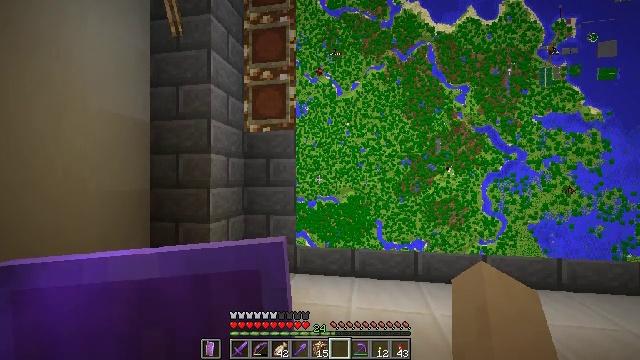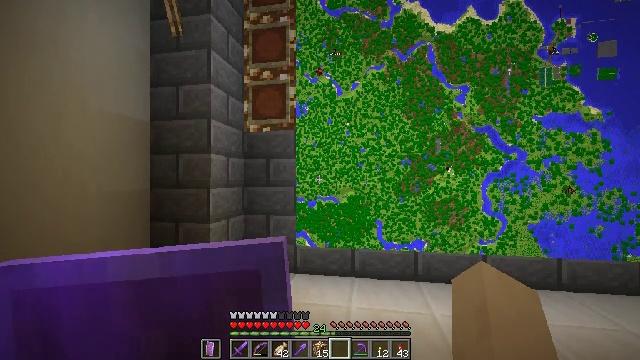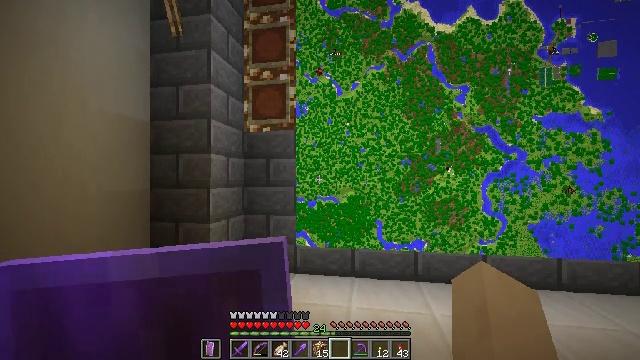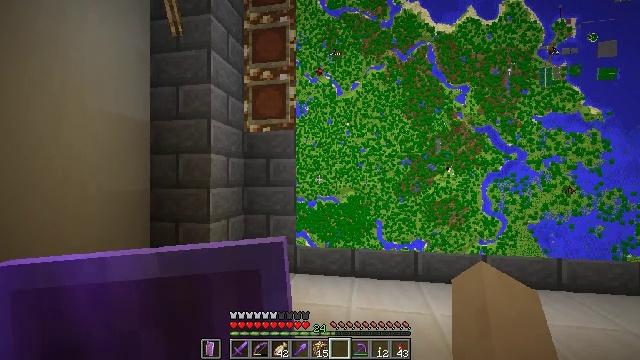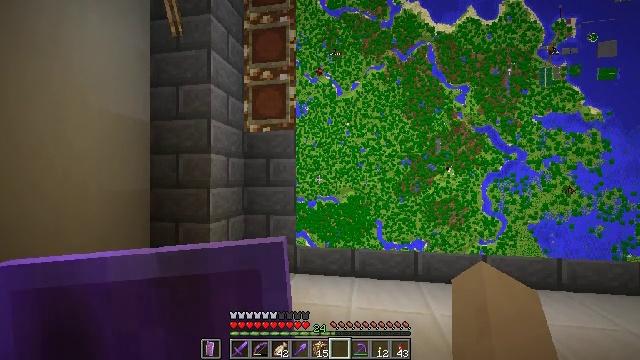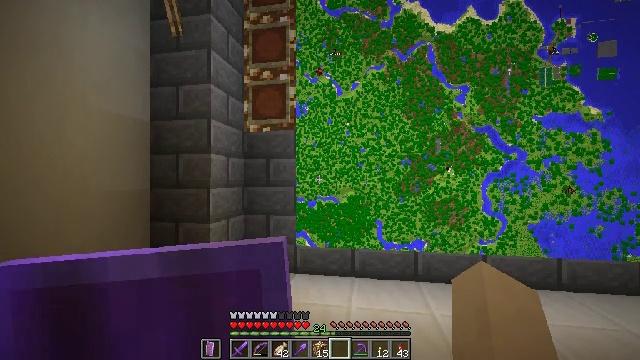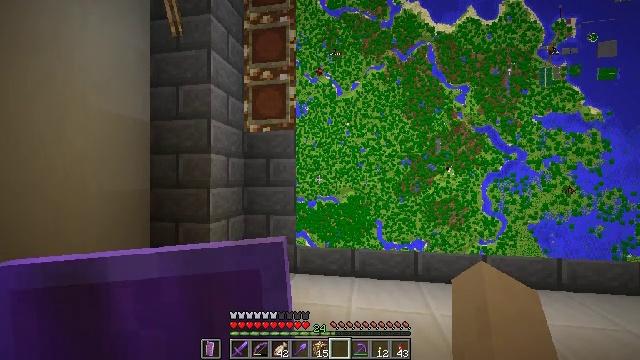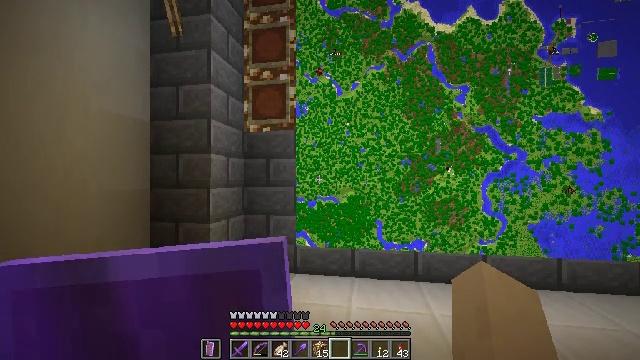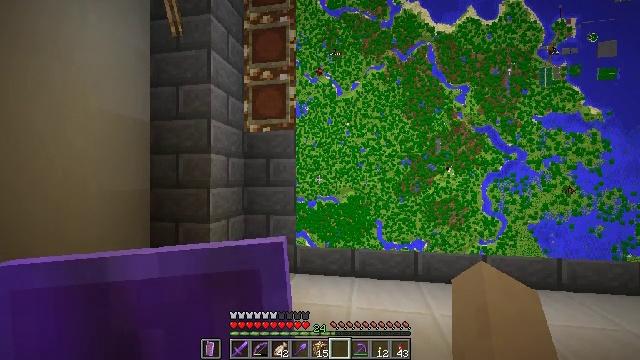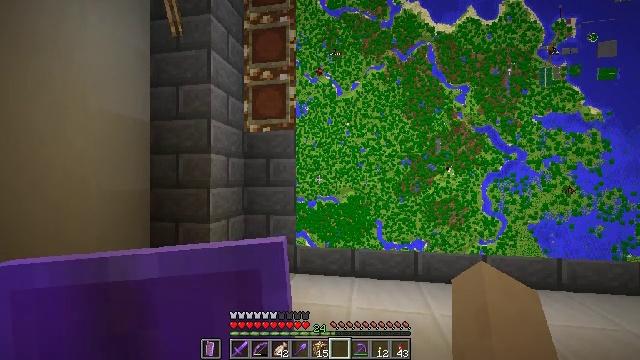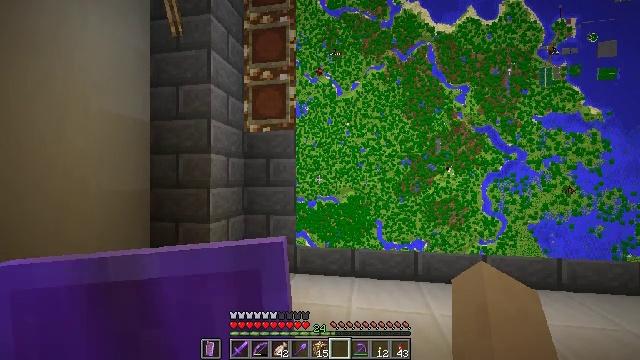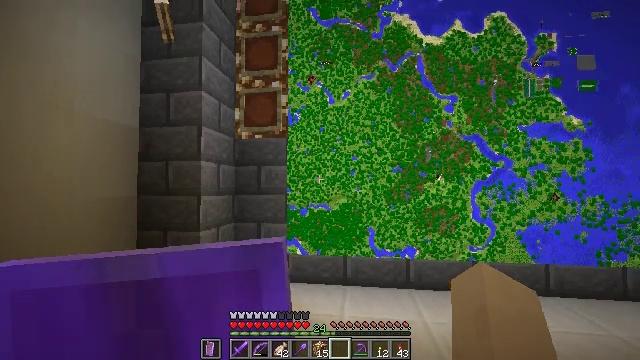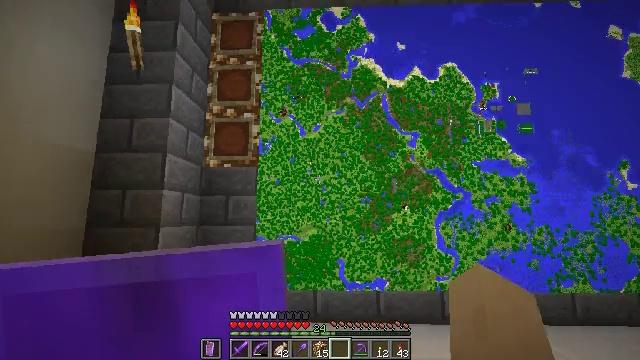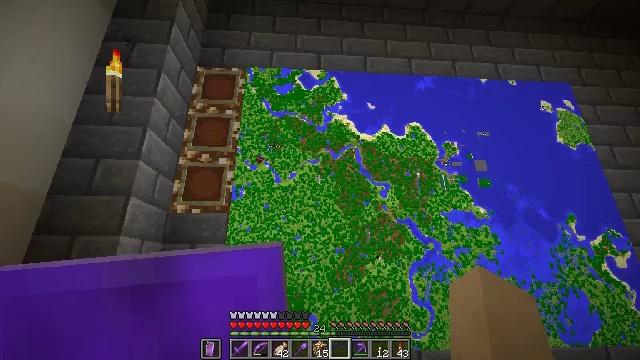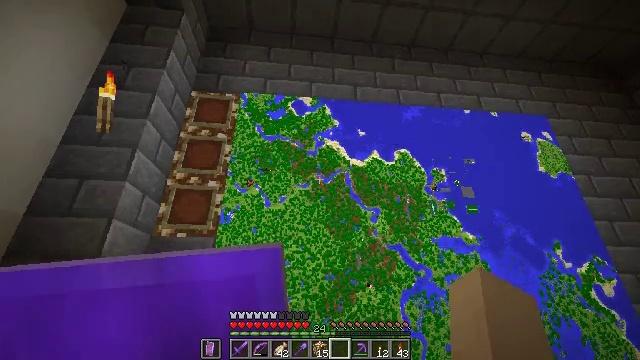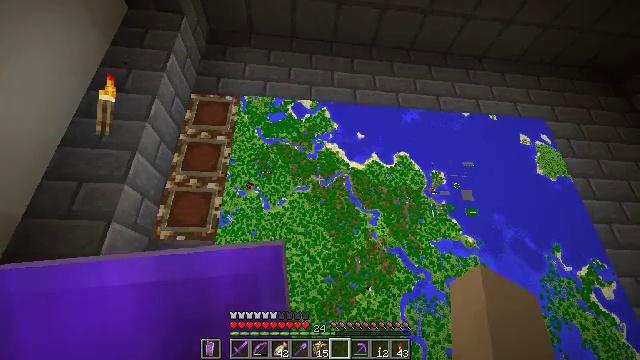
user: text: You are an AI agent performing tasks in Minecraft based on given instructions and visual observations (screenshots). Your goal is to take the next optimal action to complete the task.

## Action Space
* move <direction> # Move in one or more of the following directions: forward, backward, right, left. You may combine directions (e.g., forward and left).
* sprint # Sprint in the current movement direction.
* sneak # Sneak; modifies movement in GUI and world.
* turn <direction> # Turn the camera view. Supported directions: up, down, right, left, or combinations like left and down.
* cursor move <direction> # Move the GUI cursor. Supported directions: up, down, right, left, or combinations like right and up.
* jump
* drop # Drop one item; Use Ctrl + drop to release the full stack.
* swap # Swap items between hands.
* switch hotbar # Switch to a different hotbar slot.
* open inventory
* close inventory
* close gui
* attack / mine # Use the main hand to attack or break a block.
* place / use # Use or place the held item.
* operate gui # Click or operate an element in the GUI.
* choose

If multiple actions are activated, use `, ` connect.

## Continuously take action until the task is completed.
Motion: motion action
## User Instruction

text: Use the furnace to smelt stone into smooth stone.
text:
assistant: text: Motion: no_op
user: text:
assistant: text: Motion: no_op
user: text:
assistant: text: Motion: no_op
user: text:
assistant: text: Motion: no_op
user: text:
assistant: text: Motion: no_op
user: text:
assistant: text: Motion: no_op
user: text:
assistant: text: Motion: no_op
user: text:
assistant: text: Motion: no_op
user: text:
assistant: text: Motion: no_op
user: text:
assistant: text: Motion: no_op
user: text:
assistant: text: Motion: turn right and up
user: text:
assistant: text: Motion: turn right and up
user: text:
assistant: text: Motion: turn right and up
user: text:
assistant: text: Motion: turn right and up
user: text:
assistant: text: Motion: no_op
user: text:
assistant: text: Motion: no_op
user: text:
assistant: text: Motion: no_op
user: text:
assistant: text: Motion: no_op
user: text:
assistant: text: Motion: no_op
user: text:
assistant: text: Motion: no_op
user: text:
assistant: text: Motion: no_op
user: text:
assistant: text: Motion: turn left
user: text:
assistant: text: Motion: turn left
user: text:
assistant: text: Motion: turn left and down
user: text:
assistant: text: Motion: turn left and down
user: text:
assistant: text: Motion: no_op
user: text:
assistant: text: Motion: no_op
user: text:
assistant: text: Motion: no_op
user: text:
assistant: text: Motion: turn down
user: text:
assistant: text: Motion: no_op